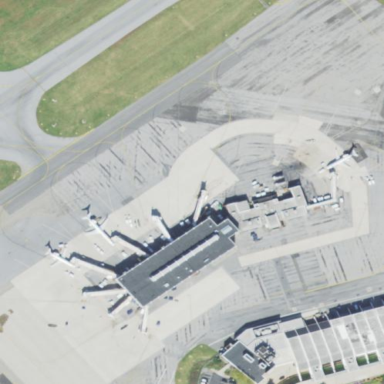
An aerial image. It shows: Apron at the airport.